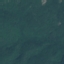
Land use / land cover class: Forest